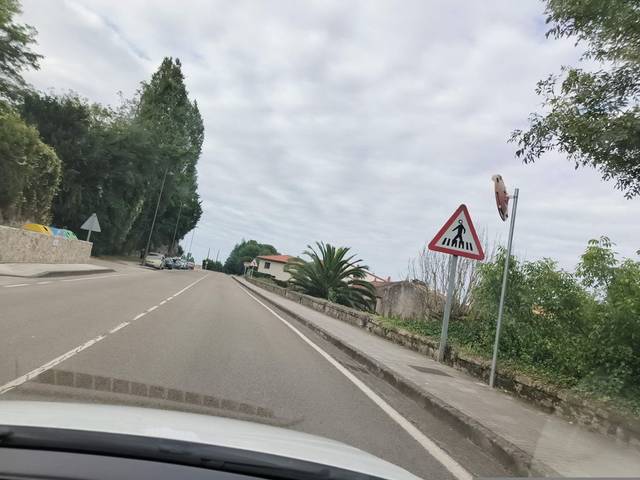
Region: Spain
Coordinates: 43.386, -4.295